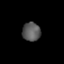
Tissue: lung
Cell type: Epithelial cells
Senescence score: 0.2109
Nuclear area (px): 337
Mean DAPI intensity: 88.35